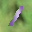
Label: 1